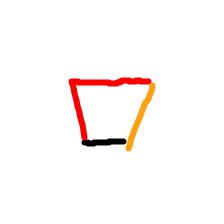
Shape: trapezoid